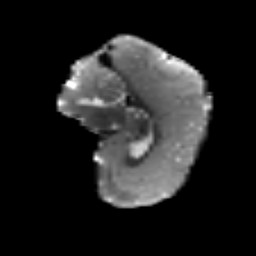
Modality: T2w
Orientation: sagittal
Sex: male
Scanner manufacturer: siemens
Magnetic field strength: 3 T
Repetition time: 5 s
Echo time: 0.071 s